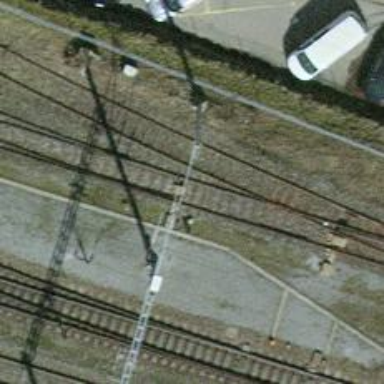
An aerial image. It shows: Railway switch.